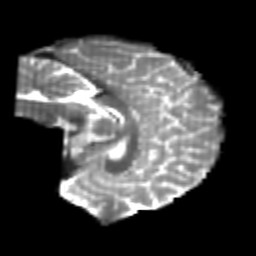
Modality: T2w
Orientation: sagittal
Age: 23
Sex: female
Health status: healthy
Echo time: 0.074 s